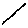
Label: line